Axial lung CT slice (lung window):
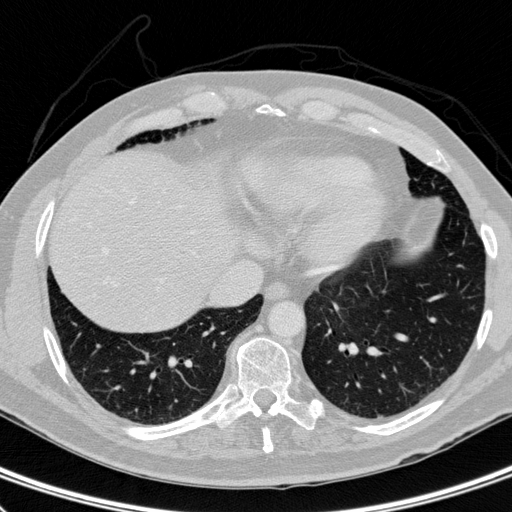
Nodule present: no